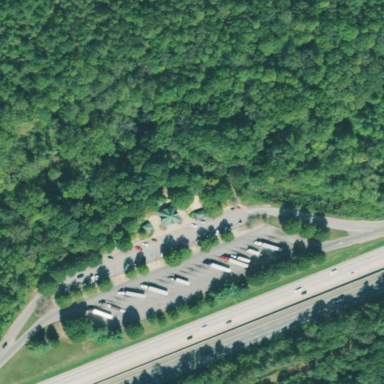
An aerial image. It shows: Rest area along the road.